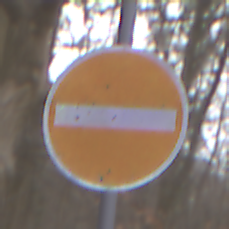
Verkehrszeichen: VerbotDerEinfahrt
Umgebung: Outdoor, Nature
Tageszeit: MorningAfternoon
Wetter: Overcast
Licht: Natural
Jahreszeit: Autumn
Kontrast: LowContrast